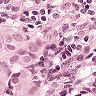
Metastatic tissue present: yes